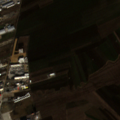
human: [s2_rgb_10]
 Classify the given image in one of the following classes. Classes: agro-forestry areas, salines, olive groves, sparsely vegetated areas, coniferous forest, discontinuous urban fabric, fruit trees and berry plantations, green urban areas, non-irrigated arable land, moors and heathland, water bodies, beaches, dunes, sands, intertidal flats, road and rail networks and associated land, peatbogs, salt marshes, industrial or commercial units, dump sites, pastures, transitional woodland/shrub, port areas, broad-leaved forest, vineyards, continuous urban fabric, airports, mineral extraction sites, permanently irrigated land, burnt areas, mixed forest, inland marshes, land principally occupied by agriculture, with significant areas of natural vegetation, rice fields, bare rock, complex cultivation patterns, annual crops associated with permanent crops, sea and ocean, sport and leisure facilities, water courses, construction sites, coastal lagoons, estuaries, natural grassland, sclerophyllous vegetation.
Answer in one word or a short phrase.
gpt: industrial or commercial units, non-irrigated arable land